Question: I add my error in below snap.I am working with android and I have Eclipse Indigo Service Release 1 version.When Any Error comes it give me in java perspective.How to close it and only see When i change my DDMS perspective ,I stop it in java perspective.

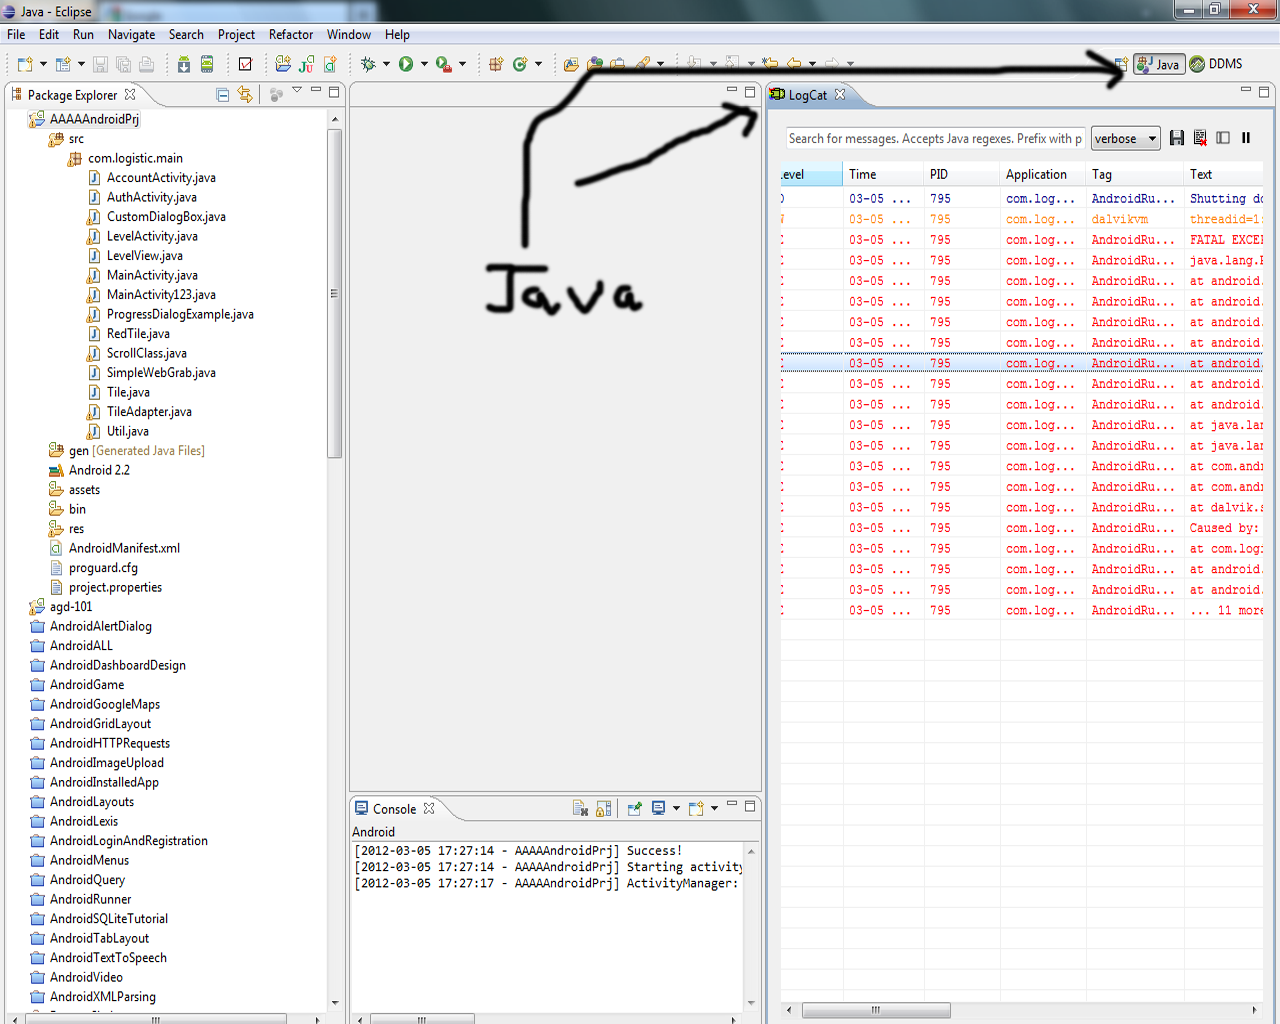
Answer: You can disable the automated logcat popup by going to 'Window -> Preferences -> Android -> LogCat' and unchecking . Then just close the subwindow, it should stay closed until you switch the perspective.